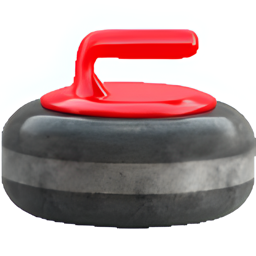
Name: curling stone
Emoji: 🥌
Group: Activities
Sub-group: sport